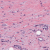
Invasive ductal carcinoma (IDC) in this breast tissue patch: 1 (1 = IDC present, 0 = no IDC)